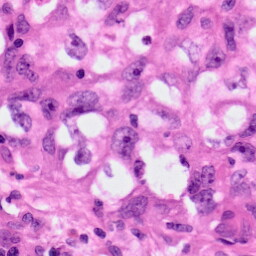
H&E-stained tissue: Lung